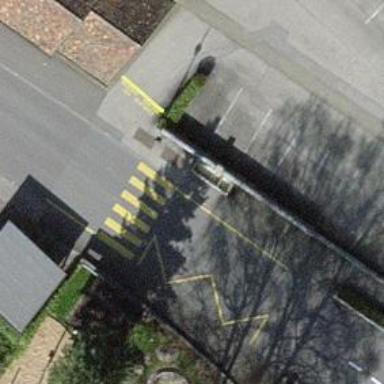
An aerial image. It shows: Marked road crossing.